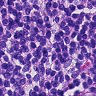
Metastatic tissue present: no